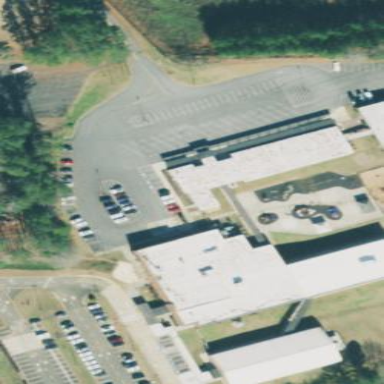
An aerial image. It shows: School.